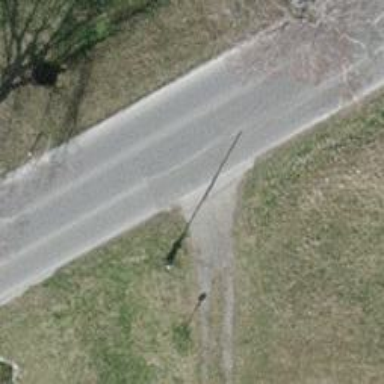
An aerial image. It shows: Lift gate barrier.